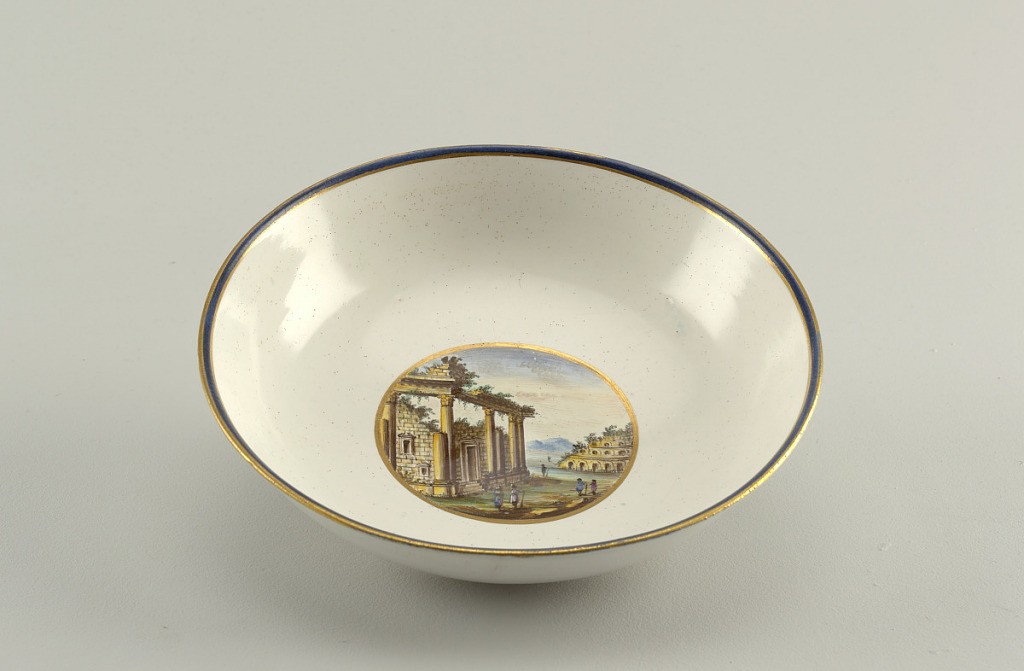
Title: Bowl, from a "Topographical" Dinner or Dessert Service ("A Vedute")
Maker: Doccia Porcelain Factory, Italian, established 1735
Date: ca. 1810–1820
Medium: hard paste porcelain, vitreous enamel, gold
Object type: bowl
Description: Gold and blue rimmed bowl; at center, a landscape with figures among overgrown ruins.